Question: At least I think it's a basic problem. I just started working with views programmatically.
In RouteCaptureViewController.h:
'''
@property (strong, nonatomic) IBOutlet UIView *routeCaptureSuperView;
@property(nonatomic, weak) IBOutlet UIImageView *captureImageView;
@property(nonatomic, retain) IBOutlet UIImageView *previewImageView;
@property (weak, nonatomic) IBOutlet UIView *captureRouteButtonView;
'''
In my storyboard:

All of the outlets are properly connected, I checked.
I'm implementing addSubview in a method as such and nothing happens:
'''
[self.routeCaptureSuperView addSubview:self.captureRouteButtonView];
[self.routeCaptureSuperView addSubview:self.captureImageView];
'''
The following lines worked previously in the code:
'''
[self.captureImageView removeFromSuperview];
[self.captureRouteButtonView removeFromSuperview];
'''
And I know 'self.routeCaptureSuperView' is not 'nil' from an NSLog.
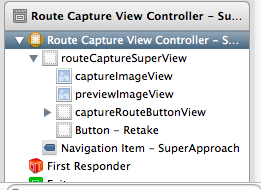
Answer: If I understood you correctly and you removed the views to add them again later I can make an educated guess:
In the moment you send 'removeFromSuperview' to your views they get deallocated because they are declared as 'weak' only.
Weak means that the property will be nil'd if the object is deallocated because the last strong relationship to that object is released.
The parent view is the object that keeps the last strong relationship to those two views.
Try to change 'weak' to 'strong' in the '@property' declaration of the two subviews.